Brain MRI, t2w sequence, axial 2D slice.
Patient: age 37, sex F, weight 95 kg, height 1.95 m
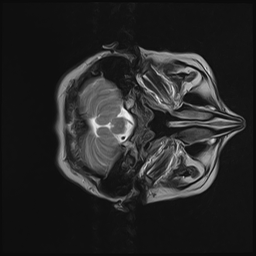